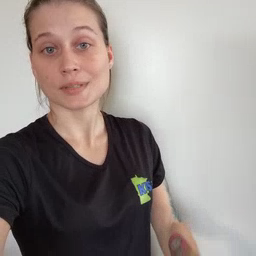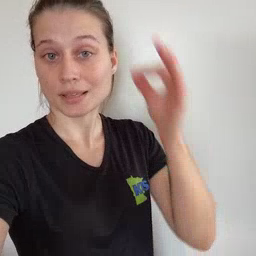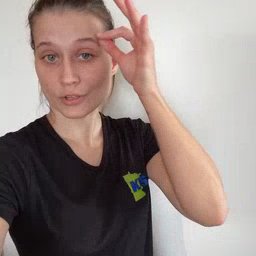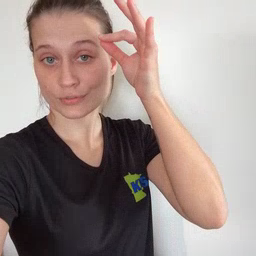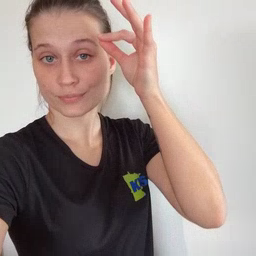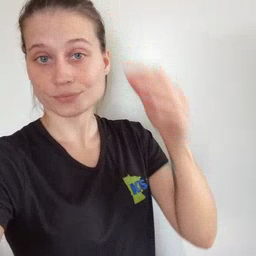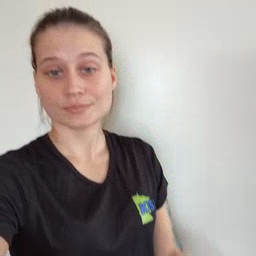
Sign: hair